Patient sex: F
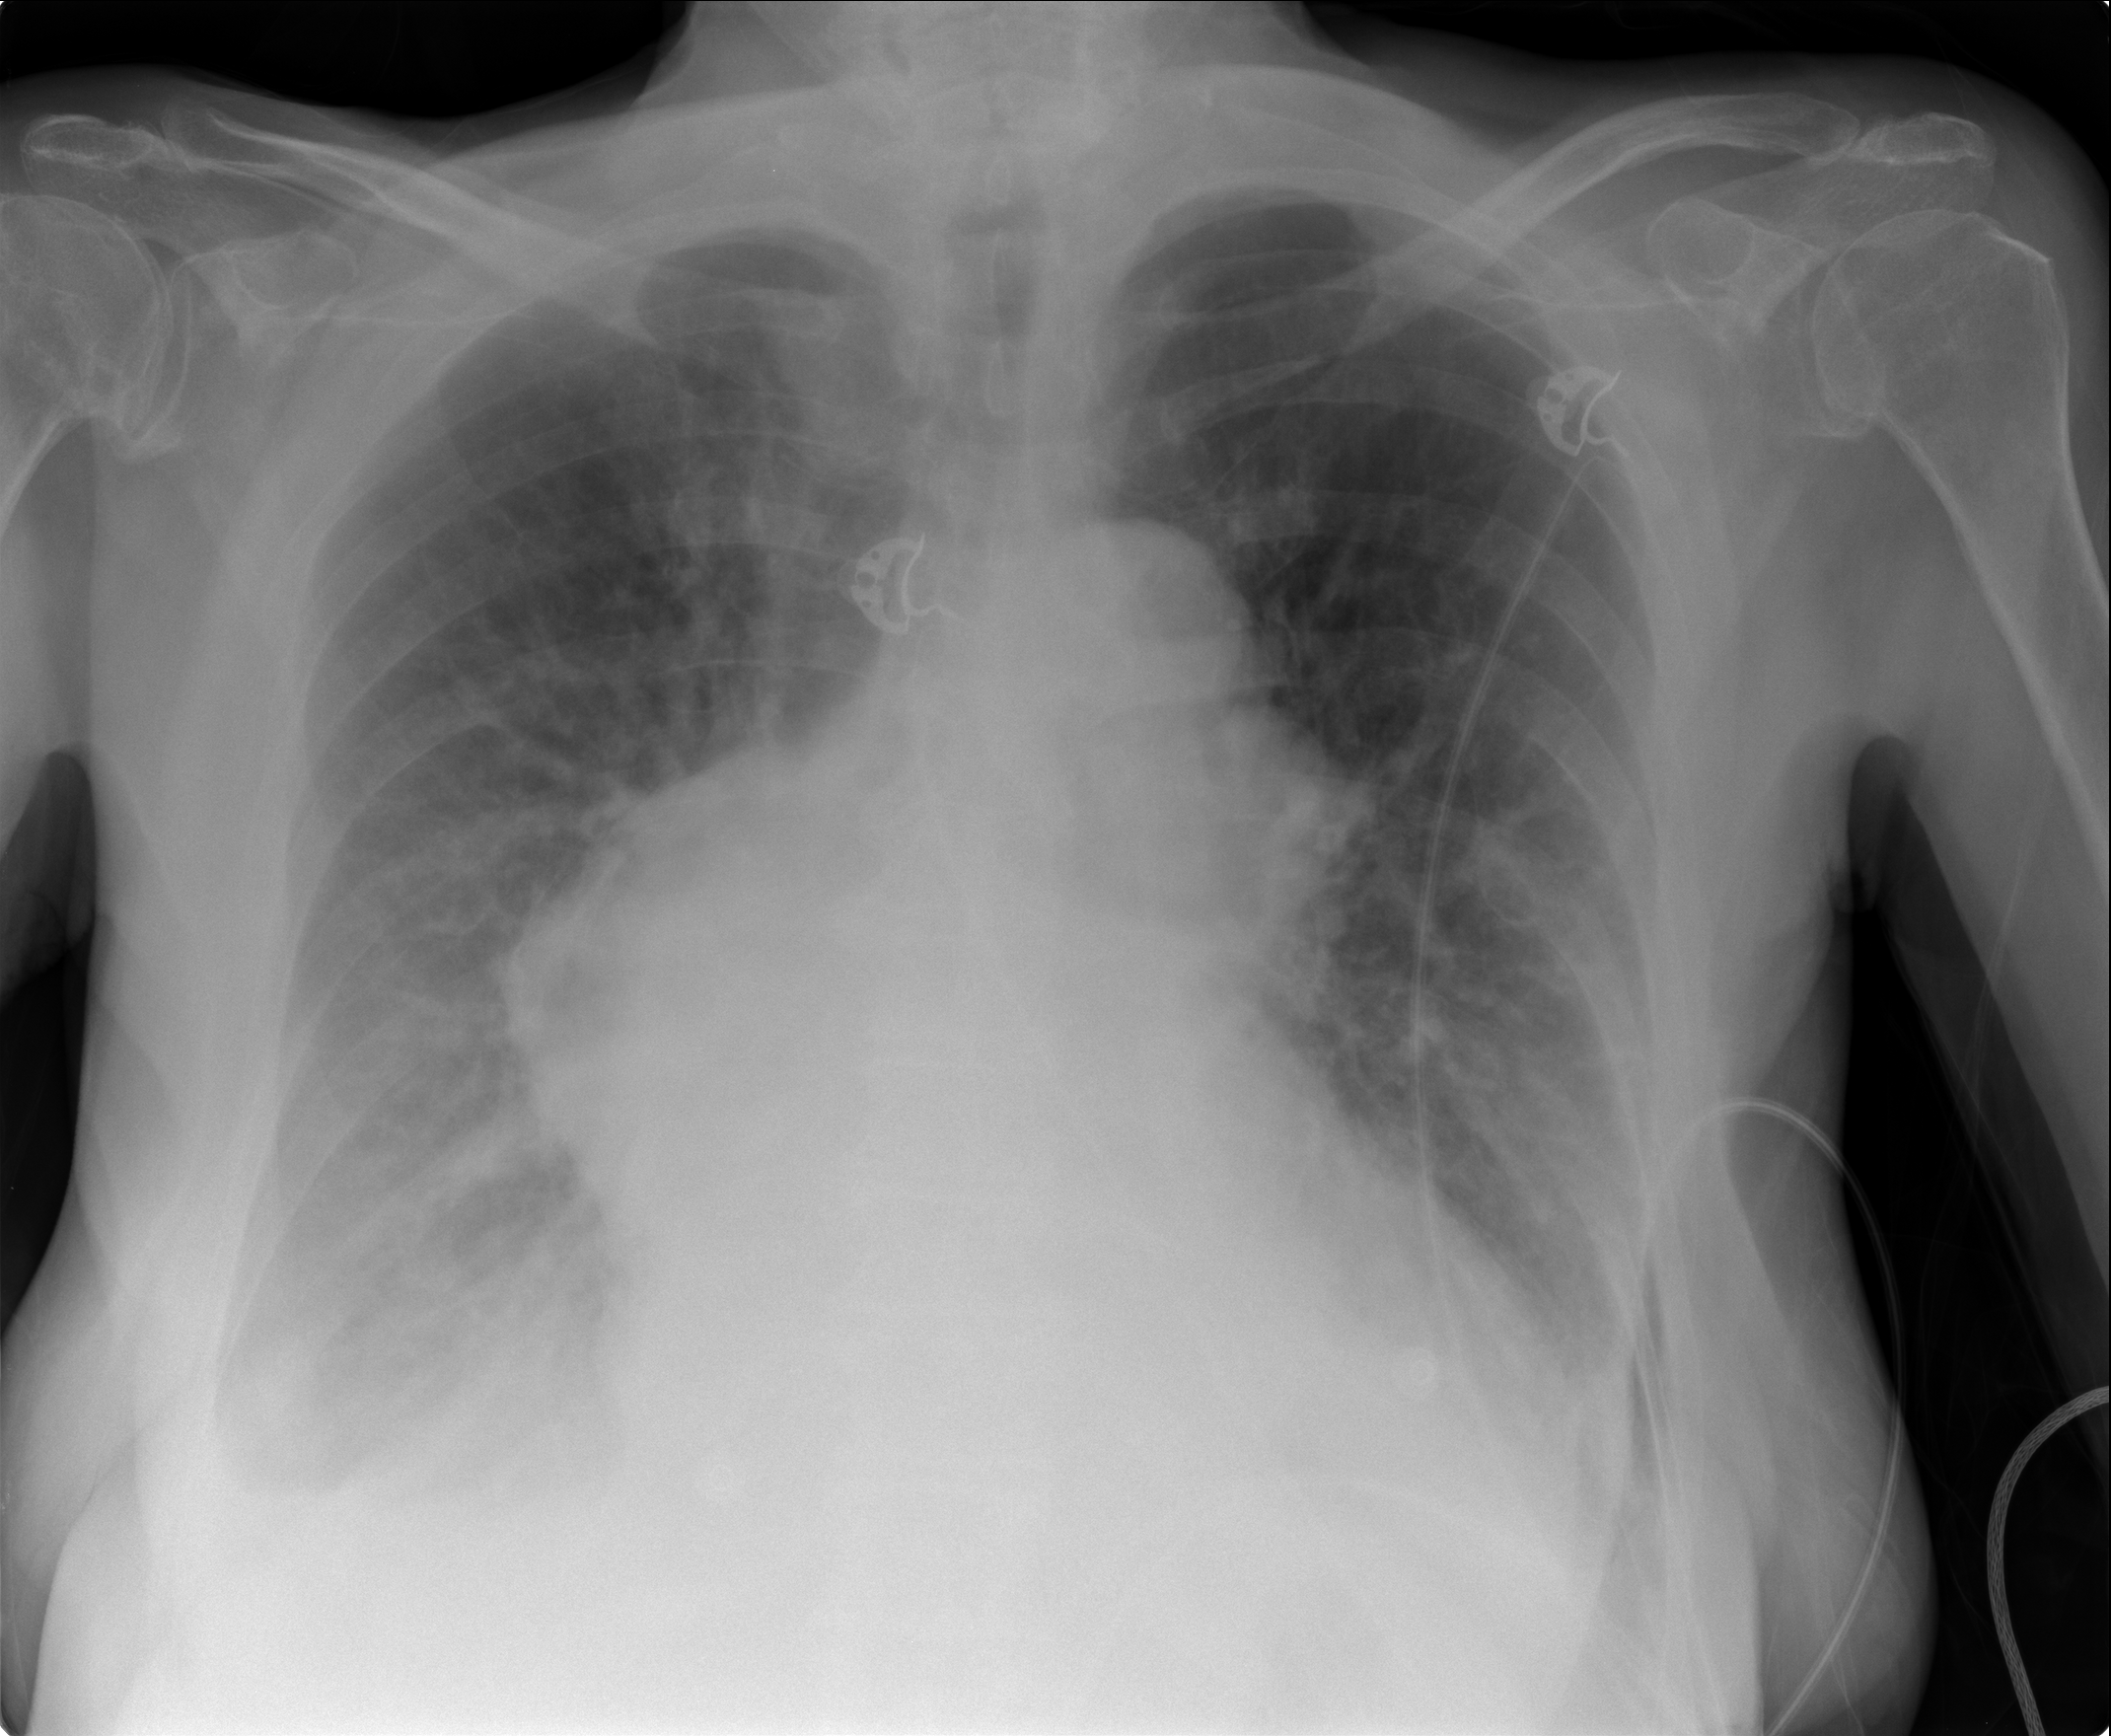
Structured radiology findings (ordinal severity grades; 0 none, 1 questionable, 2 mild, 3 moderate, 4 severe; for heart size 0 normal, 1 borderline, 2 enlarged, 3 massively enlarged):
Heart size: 2
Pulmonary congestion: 0
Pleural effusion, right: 2
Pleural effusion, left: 1
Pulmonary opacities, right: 0
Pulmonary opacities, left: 0
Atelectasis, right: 2
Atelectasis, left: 2